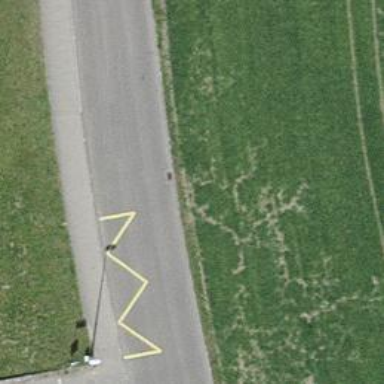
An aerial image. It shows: Bus stop with designated stop position for public transport.